Brain MRI, t2w sequence, axial 2D slice.
Patient: age 35, sex F, weight 90 kg, height 1.9 m
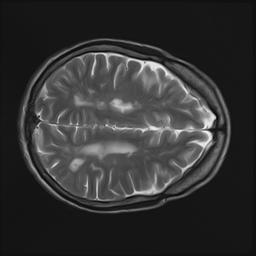